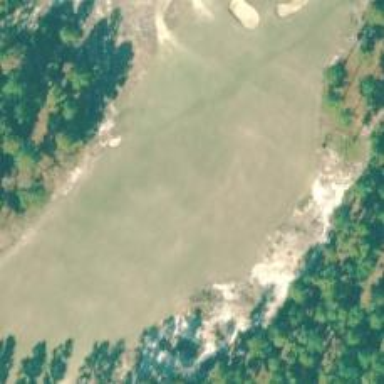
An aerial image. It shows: View of golf hole.